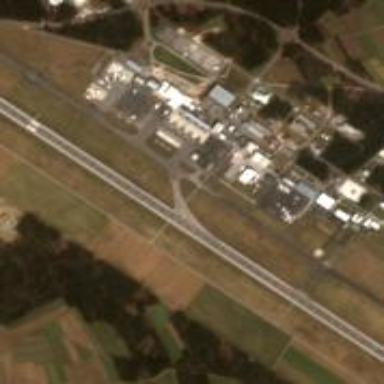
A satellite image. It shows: Runway at airport.